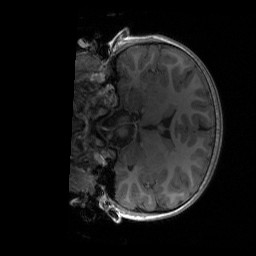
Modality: T1w
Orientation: coronal
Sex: female
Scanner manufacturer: siemens
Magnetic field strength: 3 T
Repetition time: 1.9 s
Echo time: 0.00243 s